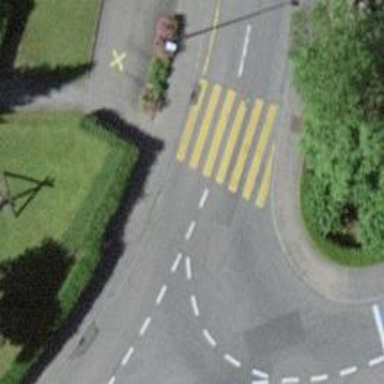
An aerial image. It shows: Uncontrolled zebra crossing with notable zebra markings.